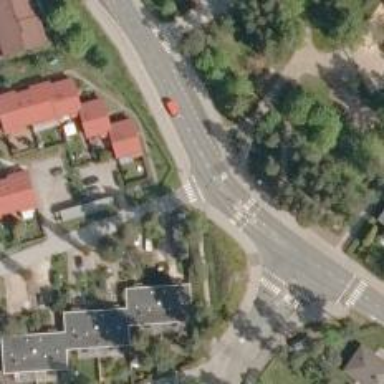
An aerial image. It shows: Crossing on the road.